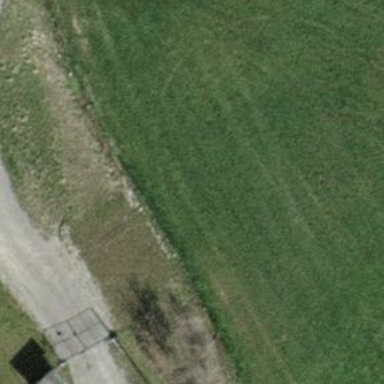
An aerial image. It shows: Pipeline marker.